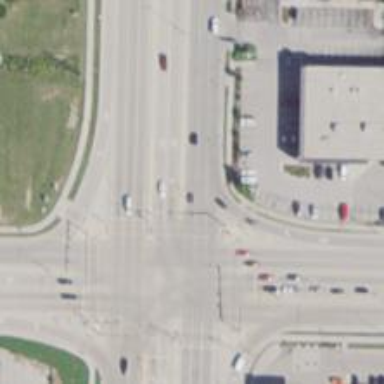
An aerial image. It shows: Uncontrolled crossing on the road.